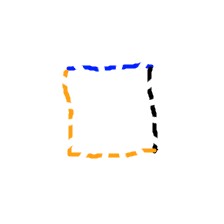
Shape: square